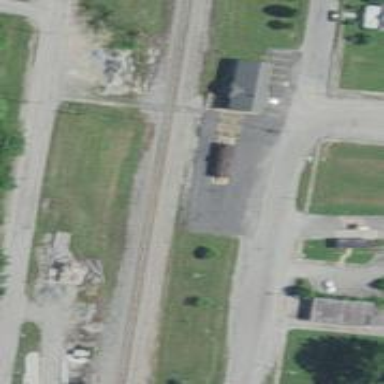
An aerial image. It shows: Railway service station.